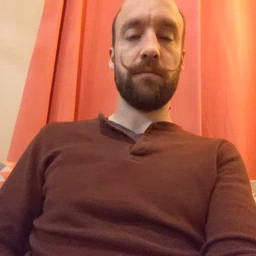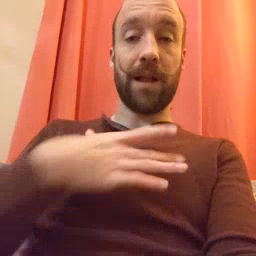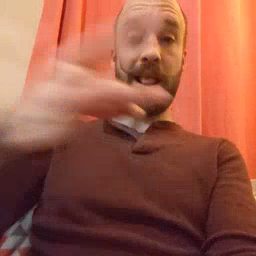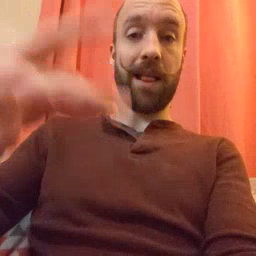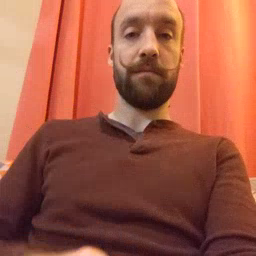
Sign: like